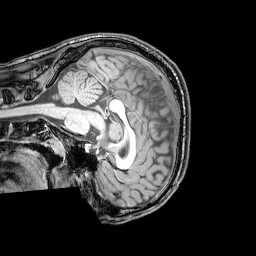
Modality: T1w
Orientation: sagittal
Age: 22
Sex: male
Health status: healthy
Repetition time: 0.081 s
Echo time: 0.037 s